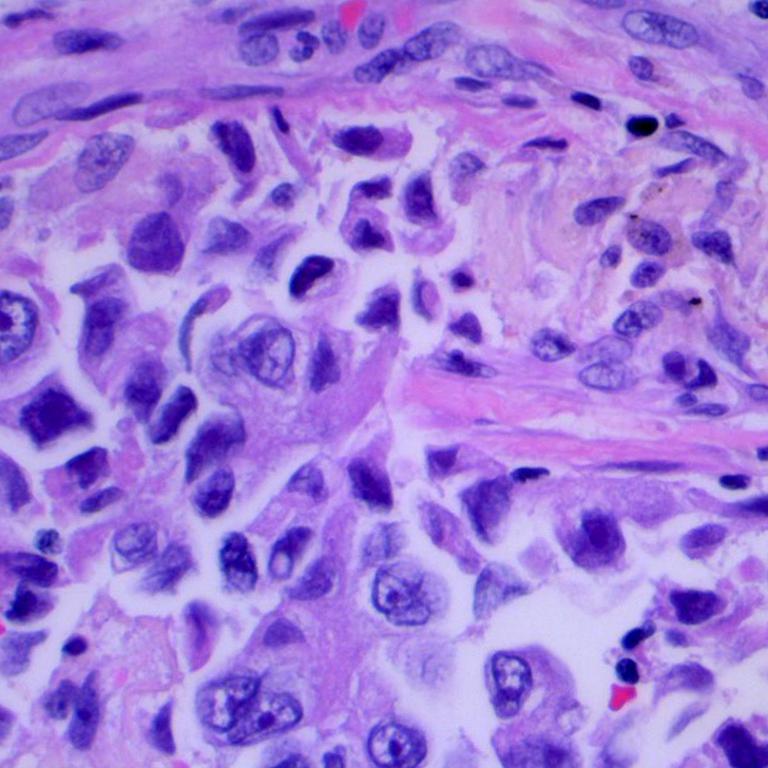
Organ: lung
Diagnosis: adenocarcinomas